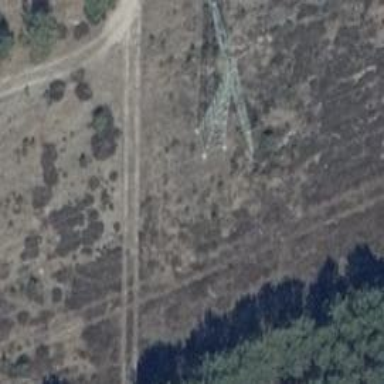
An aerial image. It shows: Power tower.